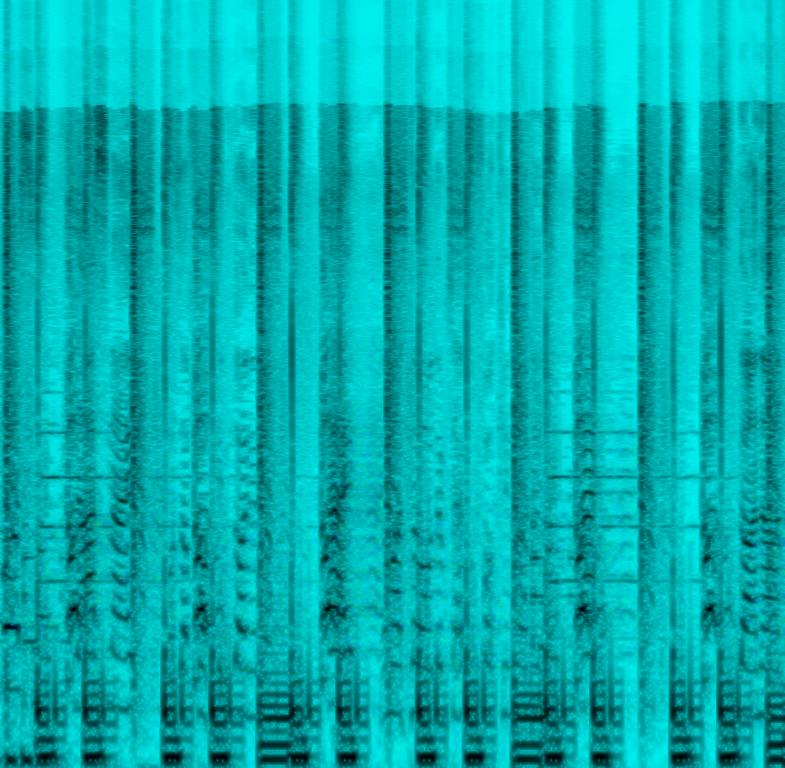
The low quality recording features a reggae song that consists of a fruity male vocal singing over shimmering hi hats, groovy bass, organ keys, chords, claps and male vocal chants. It sounds addictive, groovy and muddy, due to the poor quality of the mix.